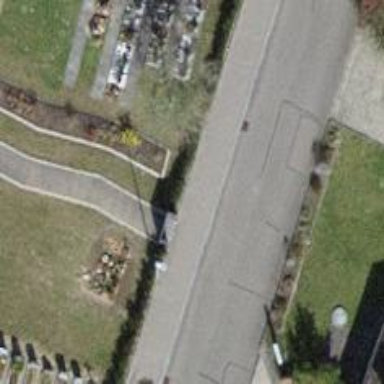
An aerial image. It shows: Entrance with barrier.